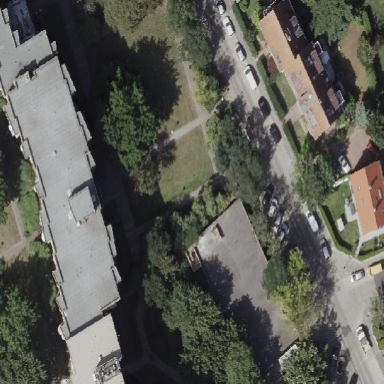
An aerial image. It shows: Garage building.